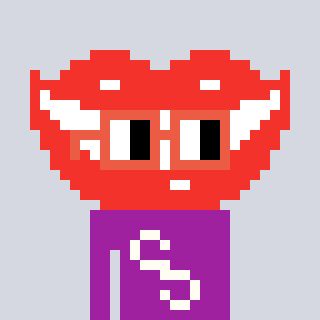
a pixel art character with square orange glasses, a smile-shaped head and a magenta-colored body on a cool background